Question: '''
AndroidRuntime(1109): java.lang.NoClassDefFoundError: sun.misc.BASE64Decoder
'''
I am running into this error when attempting to use a component jar that depends on the BouncyCastle encryption library. This same component jar is used without any error in a Java Servlet application so I am very confused. I have the same jar references in my Android app that I do for the web application sans the web specific ones.
Please help!
For the record, the jar is in the build path AND the export. It's now the first item in the export and I still get the error.

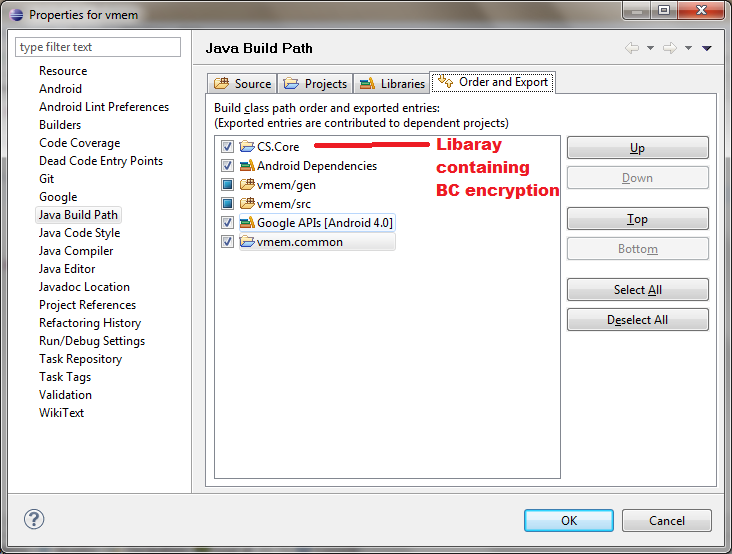
Answer: I resolved the issue - details are found in this <URL> posting.